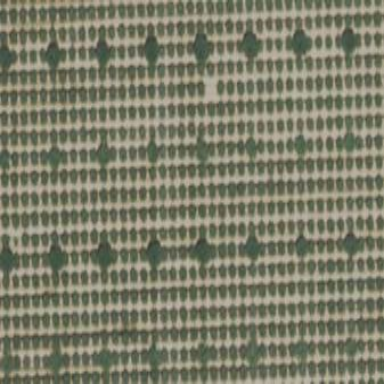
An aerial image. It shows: Orchard filled with persimmon trees.